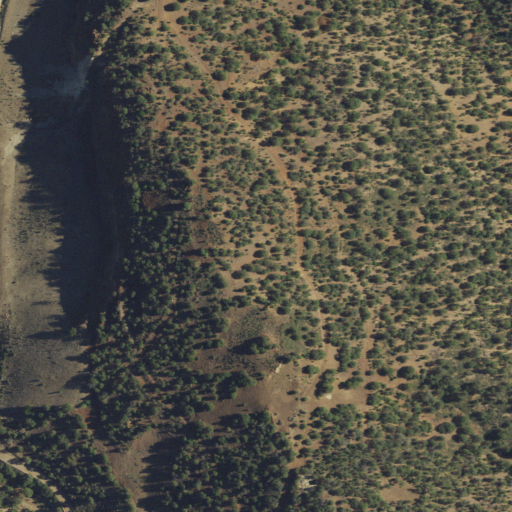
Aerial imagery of mountain in New Mexico named Zinc Hill containing evergreen forest, shrub, open development, low intensity development, and medium intensity development